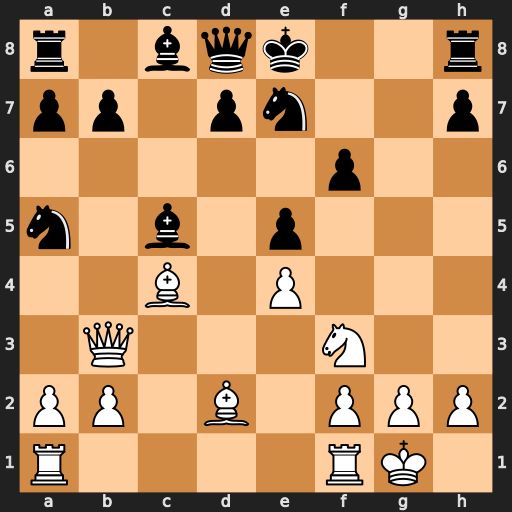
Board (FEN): r1bqk2r/pp1pn2p/5p2/n1b1p3/2B1P3/1Q3N2/PP1B1PPP/R4RK1
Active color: w
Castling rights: kq
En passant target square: -
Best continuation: Bf7+ Kf8 Bh6#